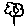
Label: flower